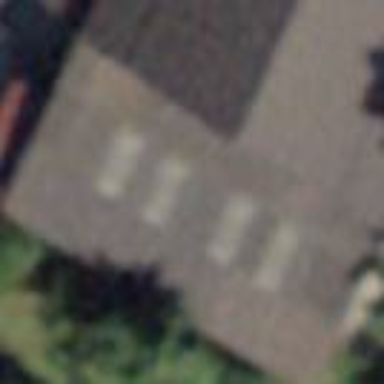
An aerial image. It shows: Brown skillion roof on building.